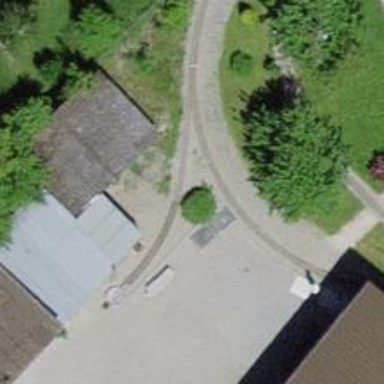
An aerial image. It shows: Miniature railway.